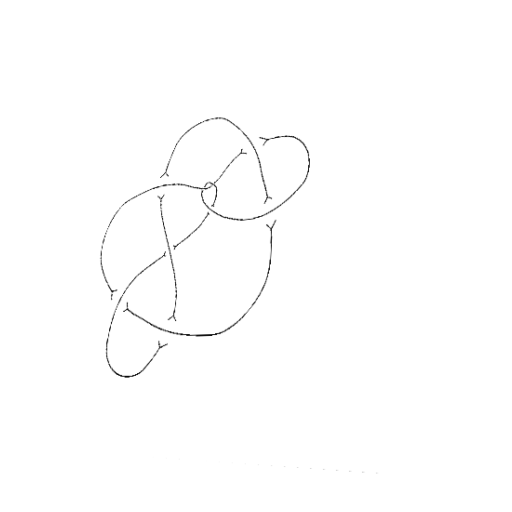
Crossing number: 9